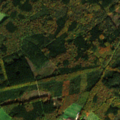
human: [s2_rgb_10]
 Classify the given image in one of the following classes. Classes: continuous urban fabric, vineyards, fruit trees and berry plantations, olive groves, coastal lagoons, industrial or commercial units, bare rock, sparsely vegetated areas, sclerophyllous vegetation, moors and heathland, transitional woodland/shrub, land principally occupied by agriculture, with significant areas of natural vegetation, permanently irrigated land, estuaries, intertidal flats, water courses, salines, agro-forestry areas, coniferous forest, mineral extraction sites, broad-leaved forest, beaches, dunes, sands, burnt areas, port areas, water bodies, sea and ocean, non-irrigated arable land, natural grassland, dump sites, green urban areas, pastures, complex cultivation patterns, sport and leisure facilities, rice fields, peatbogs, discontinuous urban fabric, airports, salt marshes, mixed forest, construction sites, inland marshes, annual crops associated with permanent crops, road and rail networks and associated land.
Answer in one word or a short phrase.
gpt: discontinuous urban fabric, land principally occupied by agriculture, with significant areas of natural vegetation, mixed forest